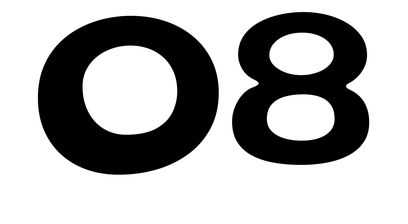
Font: Gluten_Medium